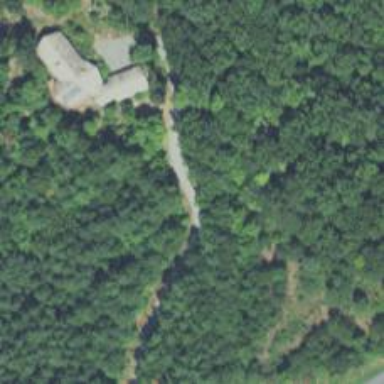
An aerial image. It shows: Driveway.